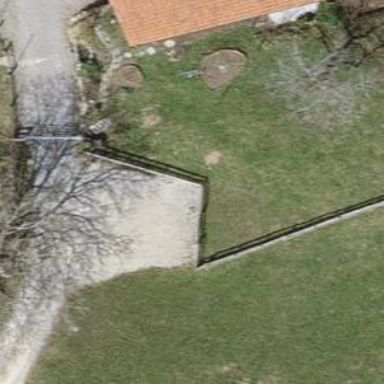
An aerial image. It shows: Fence is in the image.